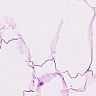
Metastatic tissue present: no